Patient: sex F, age 44
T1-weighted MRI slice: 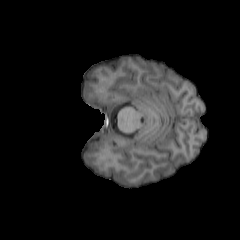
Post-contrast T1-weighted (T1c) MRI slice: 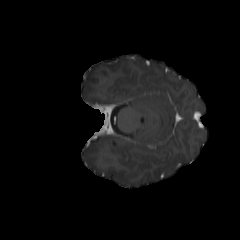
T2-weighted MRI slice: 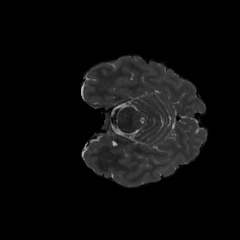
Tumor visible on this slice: no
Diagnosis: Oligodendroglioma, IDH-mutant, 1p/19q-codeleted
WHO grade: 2